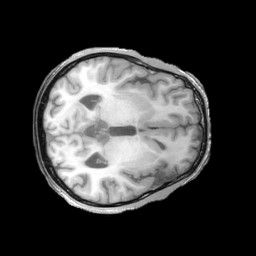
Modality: T1w
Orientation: axial
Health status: ill
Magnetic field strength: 3 T